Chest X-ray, AP view. Patient: 46 years old, sex M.
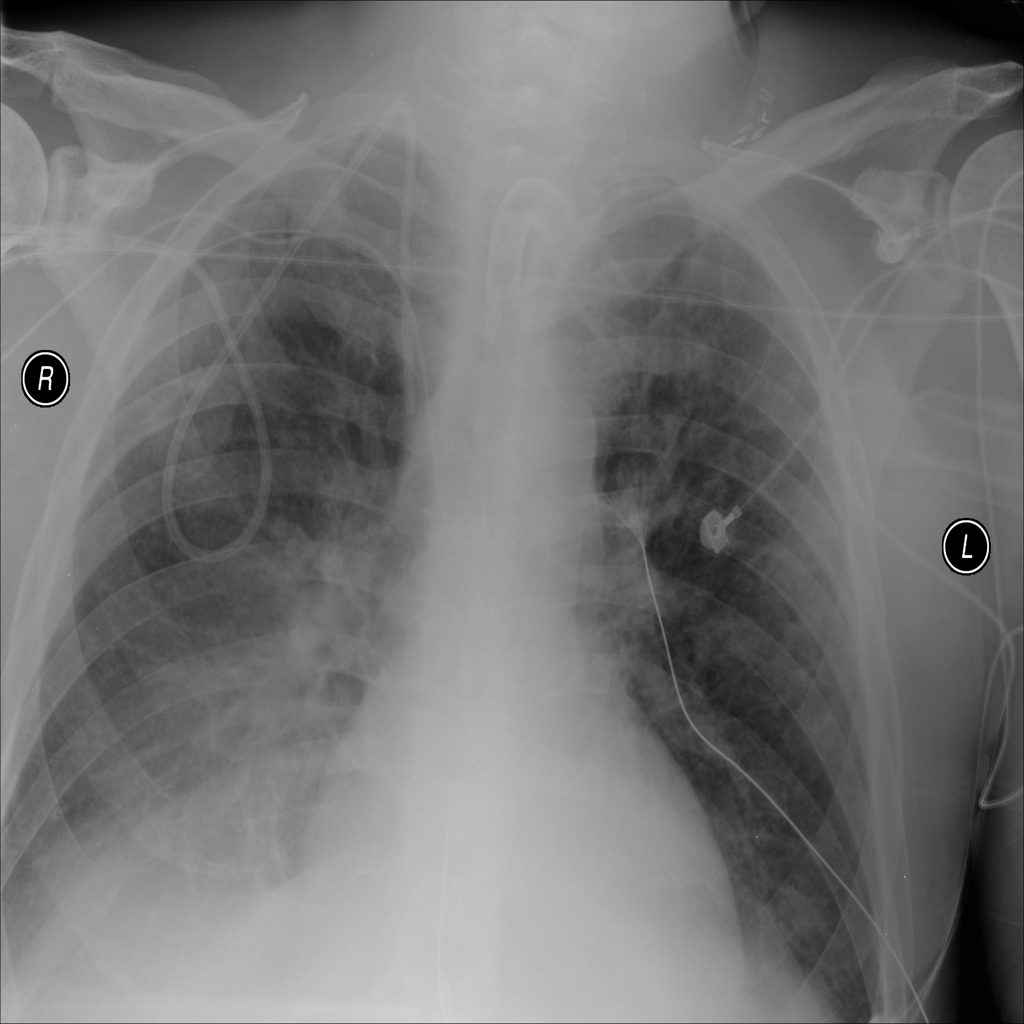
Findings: Infiltration